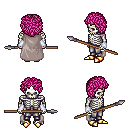
a pixel art fantasy rpg character, male body template, skeleton, gray cape, metal pants, pink curly afro hairstyle, white cloth bracers, gold boots, spear, four views (front, back, left, right), 2x2 character sprite sheet, small pixel art, hard edges, no anti-aliasing